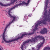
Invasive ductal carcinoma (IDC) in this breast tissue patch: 0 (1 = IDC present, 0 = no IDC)